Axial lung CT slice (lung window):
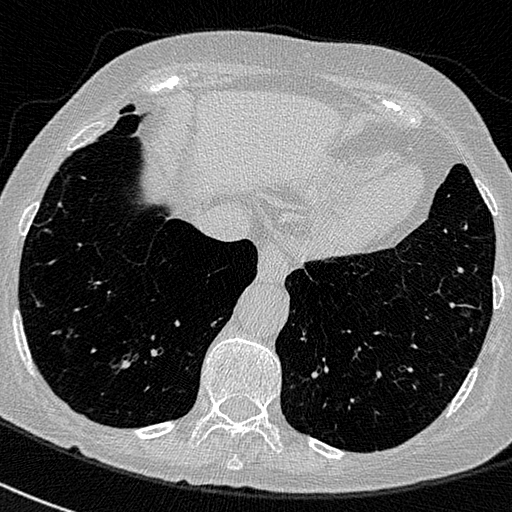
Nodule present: no